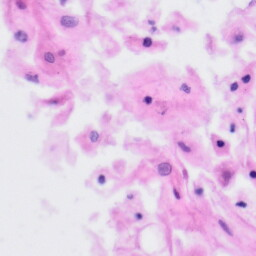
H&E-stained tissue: Tonsil